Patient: sex F, age 54
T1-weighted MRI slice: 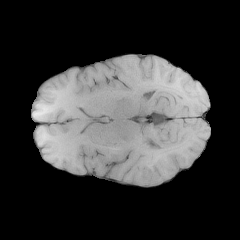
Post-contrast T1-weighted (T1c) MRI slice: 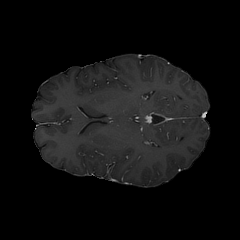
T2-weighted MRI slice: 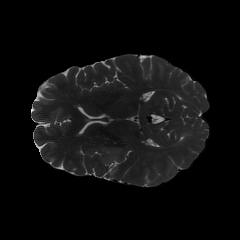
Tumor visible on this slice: yes
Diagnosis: Astrocytoma, IDH-wildtype
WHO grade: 3